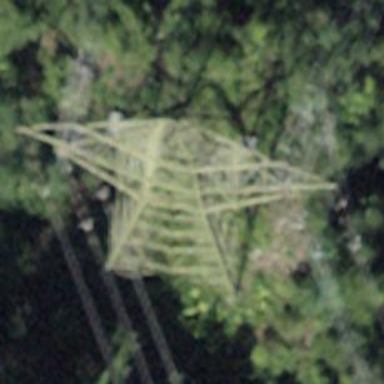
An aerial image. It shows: Power tower.